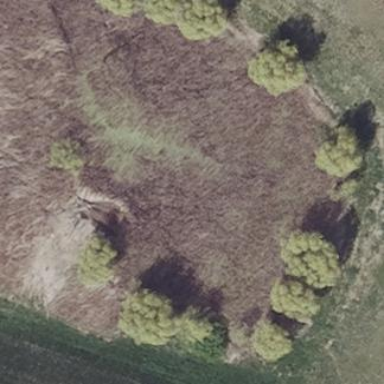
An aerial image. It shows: Patch of scrub vegetation.